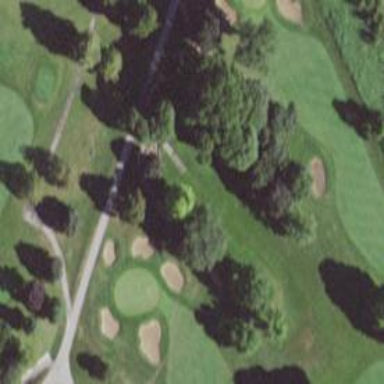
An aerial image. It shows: Pathway for golfing.